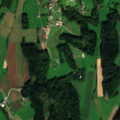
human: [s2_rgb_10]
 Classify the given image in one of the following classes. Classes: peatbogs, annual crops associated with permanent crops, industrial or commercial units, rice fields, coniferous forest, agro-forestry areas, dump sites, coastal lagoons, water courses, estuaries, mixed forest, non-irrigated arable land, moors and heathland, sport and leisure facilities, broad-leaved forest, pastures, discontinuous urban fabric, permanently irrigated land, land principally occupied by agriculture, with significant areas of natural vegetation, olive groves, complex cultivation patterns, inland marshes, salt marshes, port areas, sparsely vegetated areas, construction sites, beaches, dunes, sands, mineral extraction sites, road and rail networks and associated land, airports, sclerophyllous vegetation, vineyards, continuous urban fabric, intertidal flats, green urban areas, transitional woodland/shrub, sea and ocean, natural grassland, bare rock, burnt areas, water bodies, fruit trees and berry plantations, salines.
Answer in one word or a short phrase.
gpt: discontinuous urban fabric, pastures, complex cultivation patterns, land principally occupied by agriculture, with significant areas of natural vegetation, mixed forest